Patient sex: F
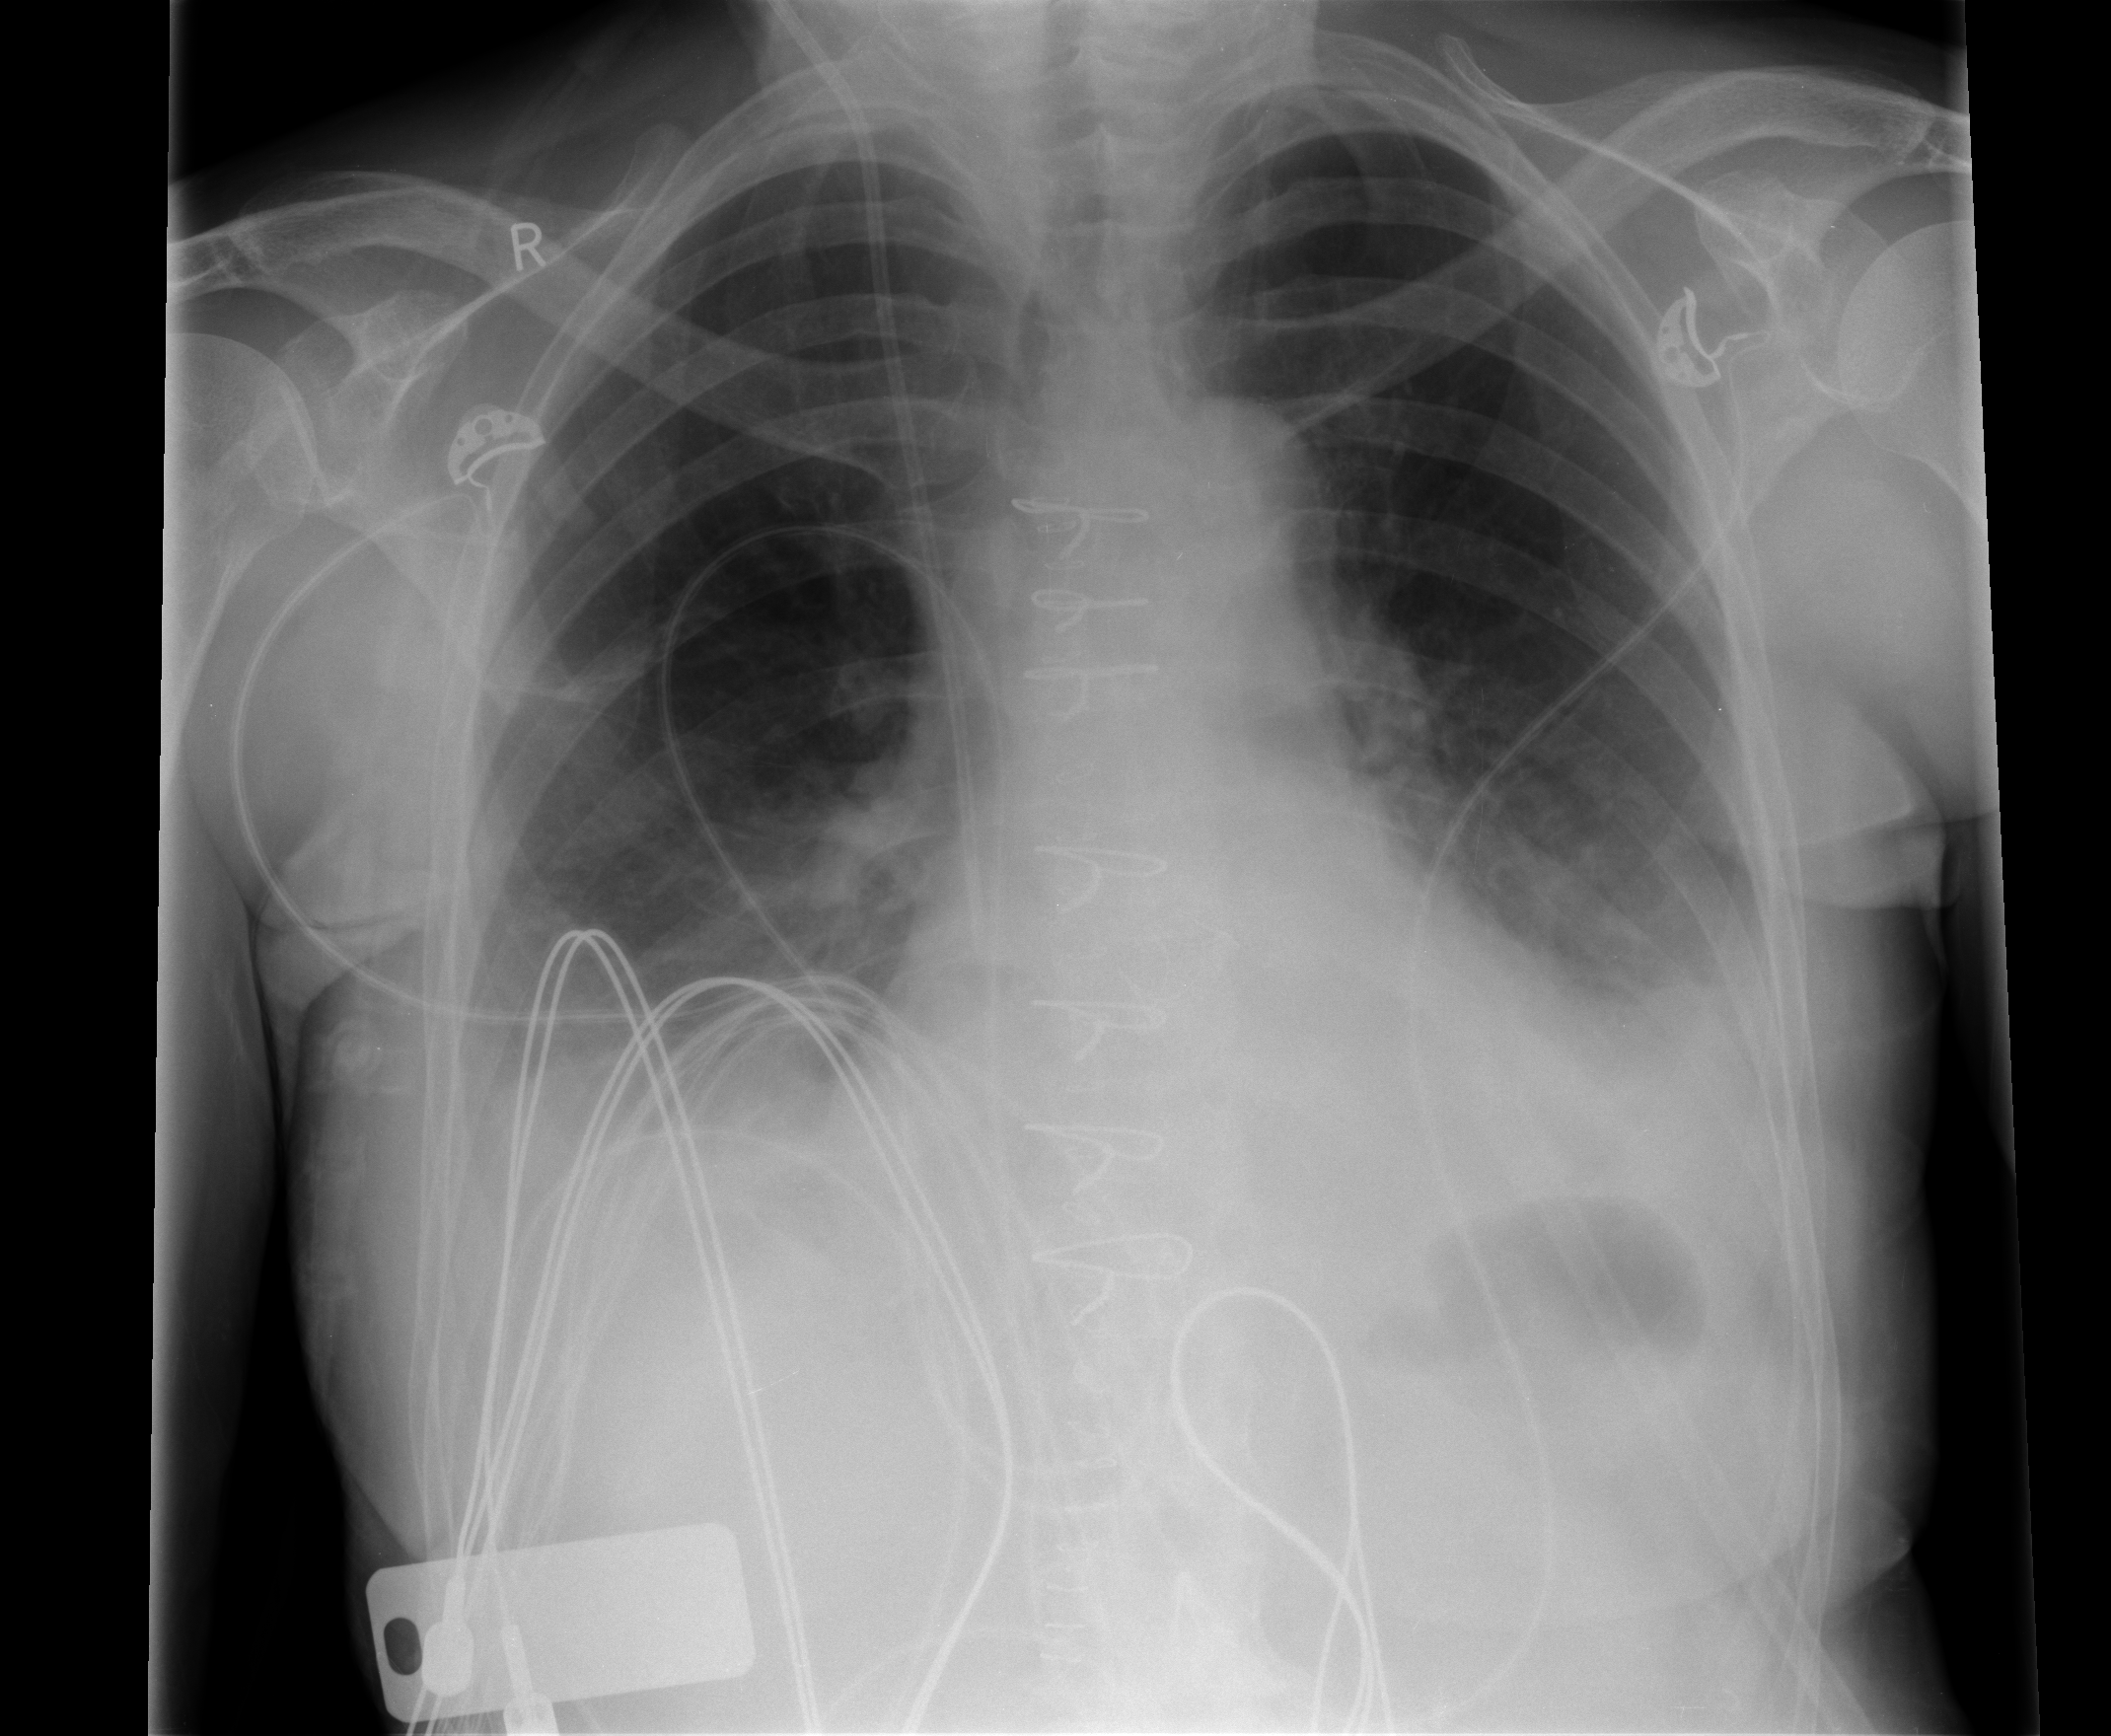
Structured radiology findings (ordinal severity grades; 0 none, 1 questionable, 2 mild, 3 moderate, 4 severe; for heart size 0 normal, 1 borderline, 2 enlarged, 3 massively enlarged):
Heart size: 2
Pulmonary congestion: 0
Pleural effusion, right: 0
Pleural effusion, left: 0
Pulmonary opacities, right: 0
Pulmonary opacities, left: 0
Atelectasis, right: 2
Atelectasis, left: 2